Question: I am looking a way to highlight segments (in yellow) on a slider/progress bar like this:

I found some article discuss how to build customized WPF slider control by using style:
- <URL>
But what I need is to highlight given segments on the slider bar programmatically.
For example:
'''
//Given:
List<Rectangle> rectangles;
//And invoke
mycontrol.highlight(rectangles);
'''
How could I do this? Or more specifically, how could I draw on the slider bar at runtime?
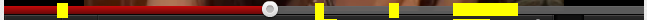
Answer: Property
> If true, you can use a selection range to shade in a portion of the
slider bar. You set the position selection range using the
SelectionStart and SelectionEnd properties. The selection range
has no intrinsic meaning, but you can use it for whatever purpose
makes sense. For example, media players sometimes use a shaded
background bar to indicate the download progress for a media file.